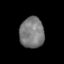
Tissue: skin
Cell type: Others
Senescence score: 0.8349
Nuclear area (px): 736
Mean DAPI intensity: 123.678